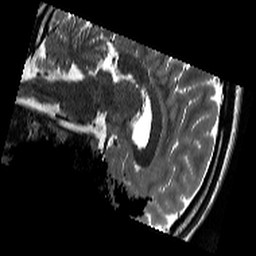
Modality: T2w
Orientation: sagittal